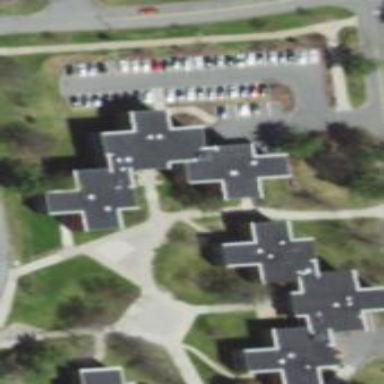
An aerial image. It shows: Dormitory building.